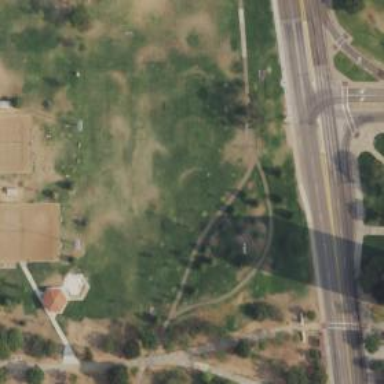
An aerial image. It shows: Disc golf hole.